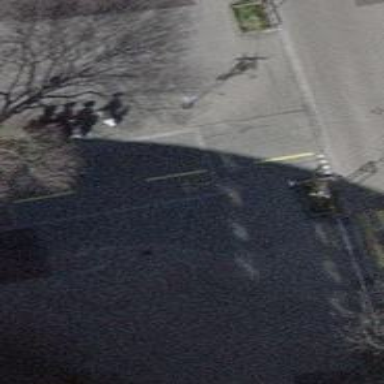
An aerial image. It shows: Unmarked crossing with traffic calming table.